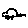
Label: car